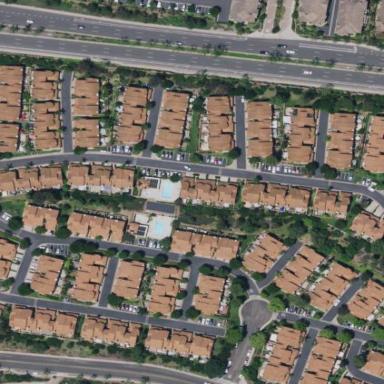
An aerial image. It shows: Residential area consisting of condominiums.